Question: I am using the <URL> for a cross device site.
I have an existing flexbox layout for the desktop devices, like so:
'''
body {
text-align: center;
}
.wrapper {
background-color: white;
display: flex;
}
.nested-wrapper1 {
background-color: cyan;
width: 50%
}
.nested-wrapper2 {
background-color: pink;
width: 50%
}
'''
'''
<html>
<body>
<div class="wrapper">
<div class="nested-wrapper1">
<div class="1">1</div>
</div>
<div class="nested-wrapper2">
<div class="2">2</div>
<div class="3">3</div>
</div>
</div>
</body>
</html>
'''
How do I create a fluid layout for mobile devices where only 1,2 are in a grid and 3 should be stacked below 1,2; refer the following image:

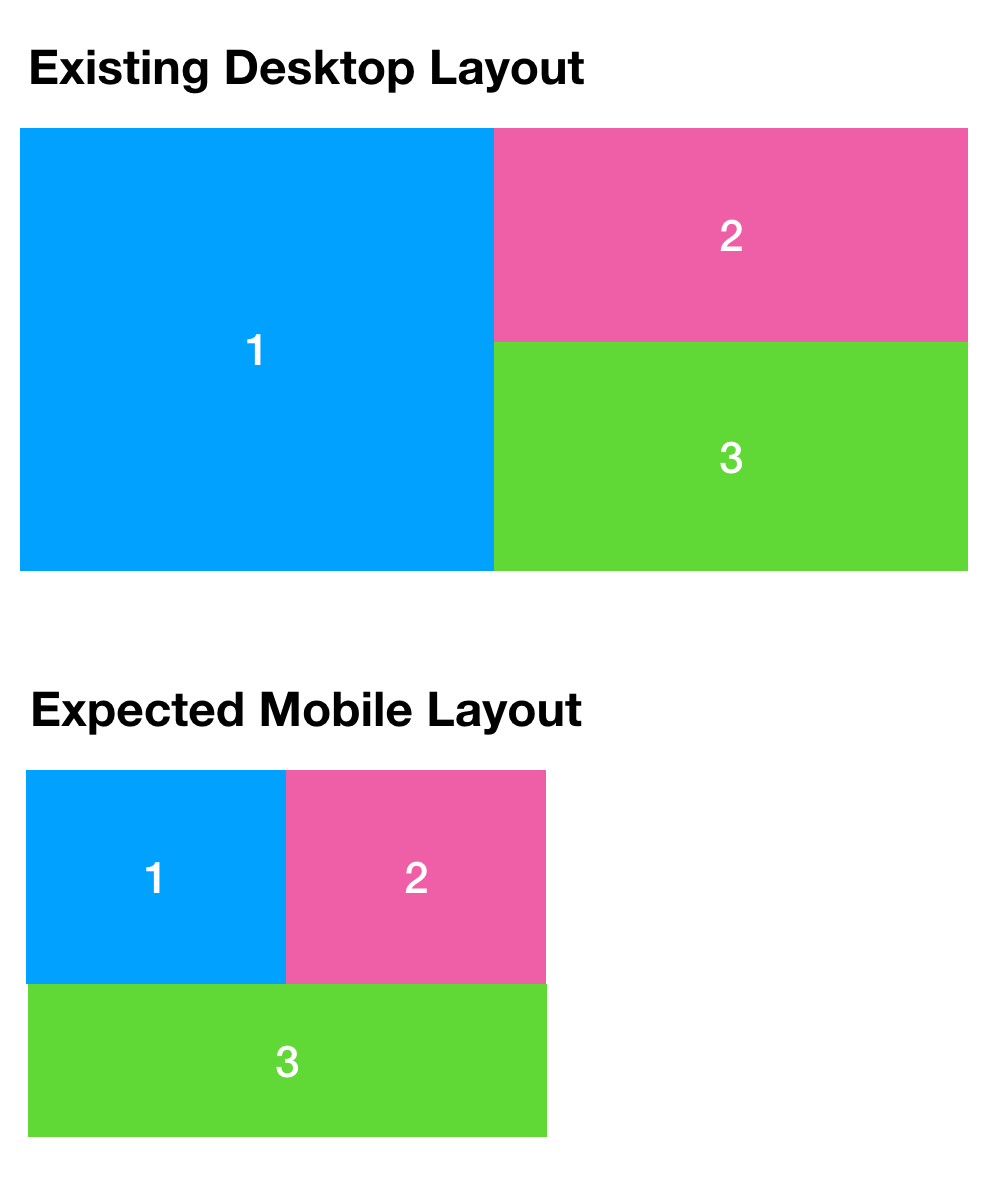
Answer: Maybe there is a way with a 'flexbox' - assuming the mobile view is below 650px, the third div relative to the 'wrapper'.
A possible issue can be that the third div fully overflows the 'wrapper'. Well, check out the demo below:
'''
body {
text-align: center;
}
.wrapper {
background-color: #ddd;
display: flex;
position: relative;
}
.nested-wrapper1 {
display: flex;
width: 50%;
}
.nested-wrapper2 {
width: 50%;
}
.nested-wrapper1>[class='1'] {
background-color: cyan;
padding: 1em;
flex: 1;
}
.nested-wrapper2>[class='2'] {
background-color: pink;
padding: 1em;
}
.nested-wrapper2>[class='3'] {
background: lightblue;
padding: 1em;
}
@media screen and (max-width: 650px) {
.nested-wrapper2>[class='2'] {
height: 100%;
}
.nested-wrapper2>[class='3'] {
position: absolute;
left: 0;
right: 0;
bottom: 0;
transform: translateY(100%);
}
}
'''
'''
<div class="wrapper">
<div class="nested-wrapper1">
<div class="1">
1. Lorem Ipsum is simply dummy text of the printing and typesetting industry. Lorem Ipsum has been the industry's standard dummy text ever since the 1500s, when an unknown printer took a galley of type and scrambled it to make a type specimen book. It has
survived not only five centuries, but also the leap into electronic typesetting, remaining essentially unchanged.
</div>
</div>
<div class="nested-wrapper2">
<div class="2">
2. Lorem Ipsum is simply dummy text of the printing and typesetting industry. Lorem Ipsum has been the industry's standard dummy text ever since the 1500s, when an unknown printer took a galley of type and scrambled it to make a type specimen book.
2. Lorem Ipsum is simply dummy text of the printing and typesetting industry. Lorem Ipsum has been the industry's standard dummy text ever since the 1500s, when an unknown printer took a galley of type and scrambled it to make a type specimen book.
</div>
<div class="3">
3. Lorem Ipsum is simply dummy text of the printing and typesetting industry. Lorem Ipsum has been the industry's standard dummy text ever since the 1500s, when an unknown printer took a galley of type and scrambled it to make a type specimen book. It has
survived not only five centuries, but also the leap into electronic typesetting, remaining essentially unchanged. It was popularised in the 1960s with the release of Letraset sheets containing Lorem Ipsum passages, and more recently with desktop
publishing software like Aldus PageMaker including versions of Lorem Ipsum.
</div>
</div>
</div>
'''